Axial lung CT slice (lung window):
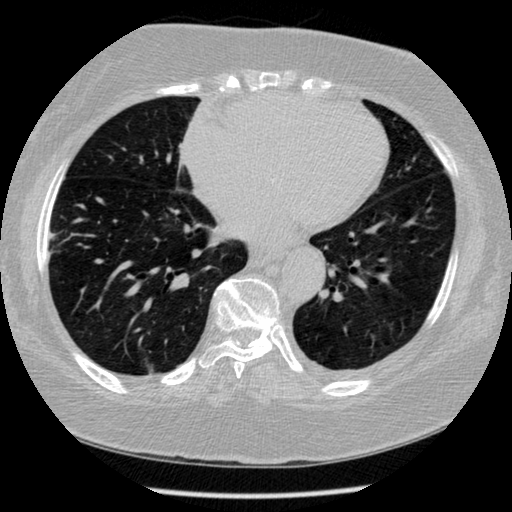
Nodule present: no